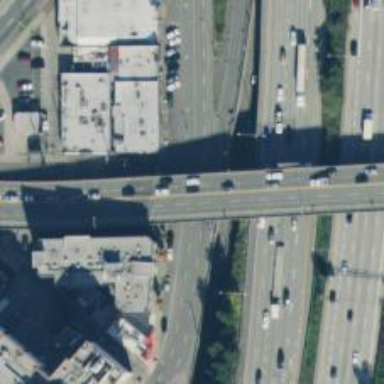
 featuring bridge. There is separate sidewalk beside it."